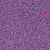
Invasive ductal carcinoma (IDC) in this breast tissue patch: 1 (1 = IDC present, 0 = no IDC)